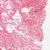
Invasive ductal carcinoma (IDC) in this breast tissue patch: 0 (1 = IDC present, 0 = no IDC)